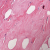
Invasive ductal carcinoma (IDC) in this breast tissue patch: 0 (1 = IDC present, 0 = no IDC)